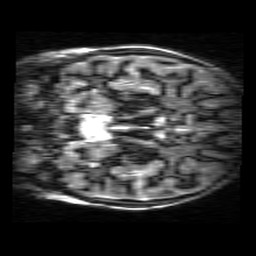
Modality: MP2RAGE
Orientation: coronal
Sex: female
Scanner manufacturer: siemens
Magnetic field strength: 3 T
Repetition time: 5 s
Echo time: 0.00368 s